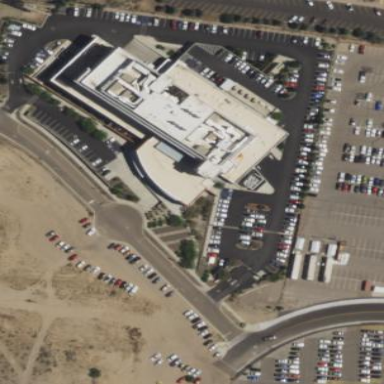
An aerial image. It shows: Office building.